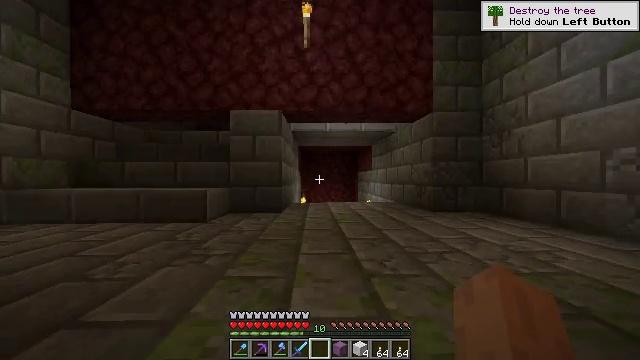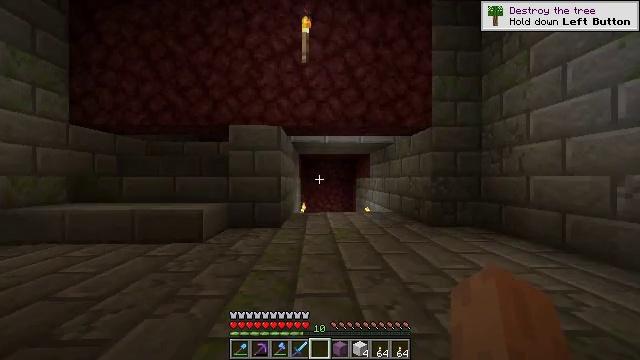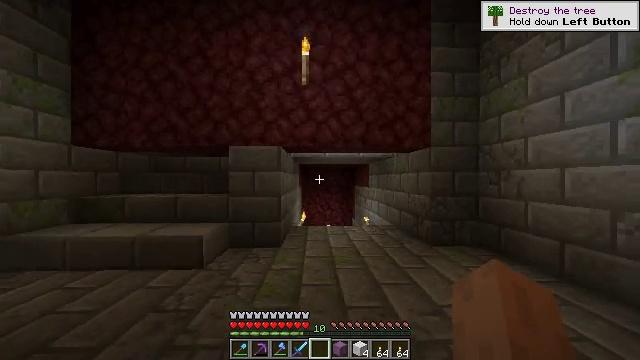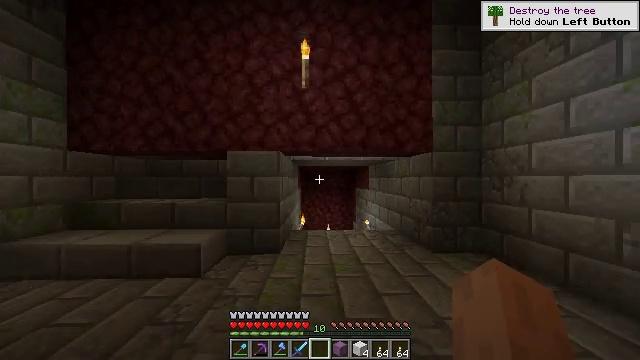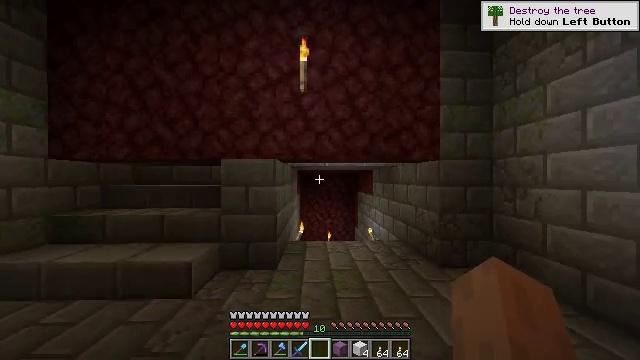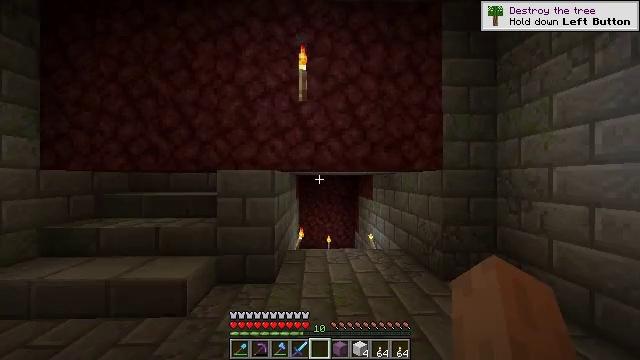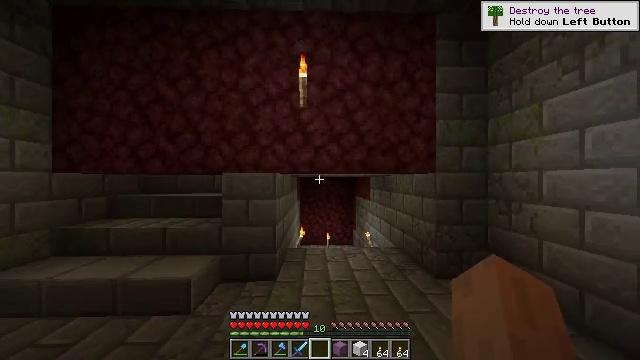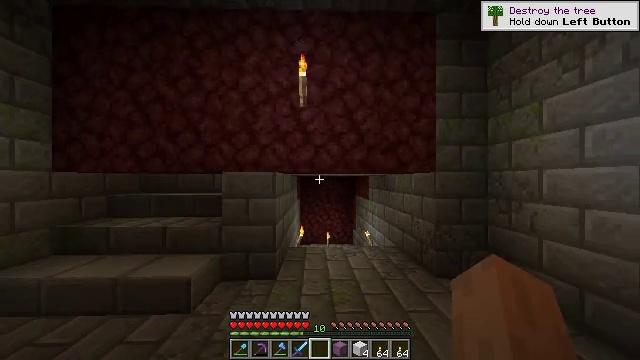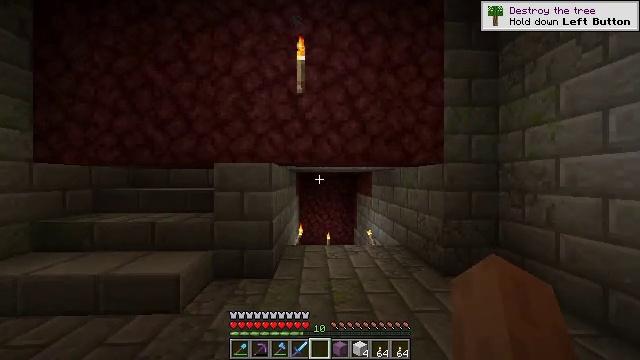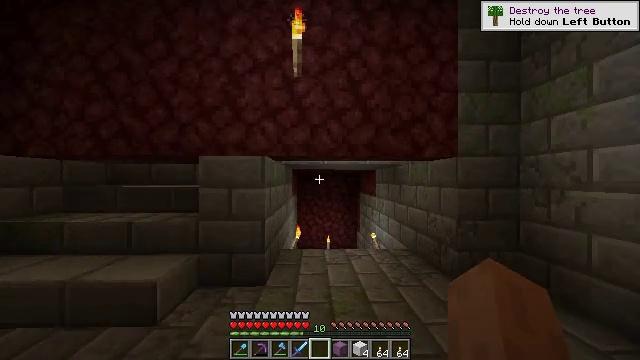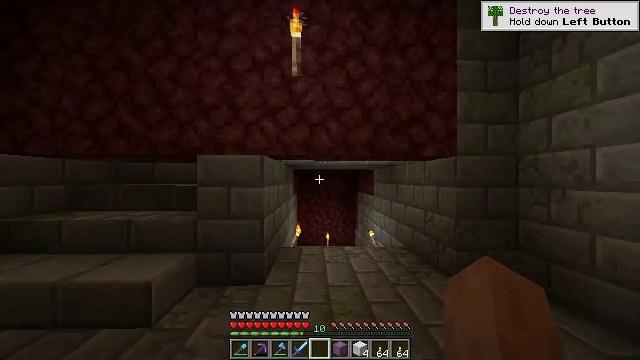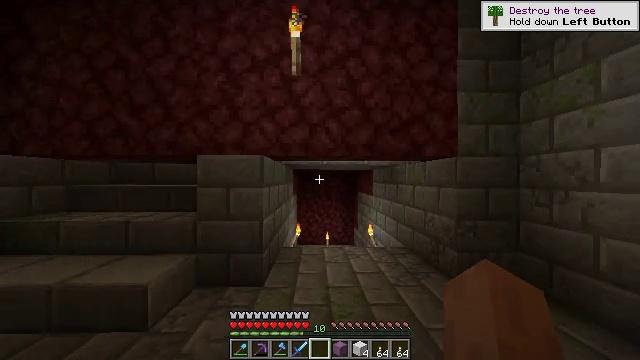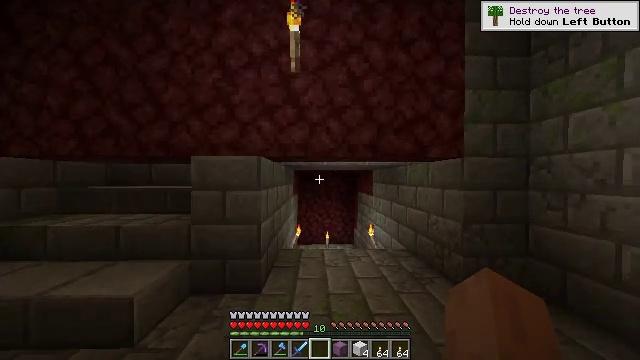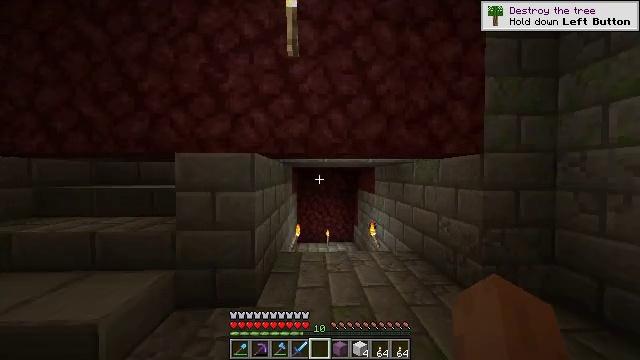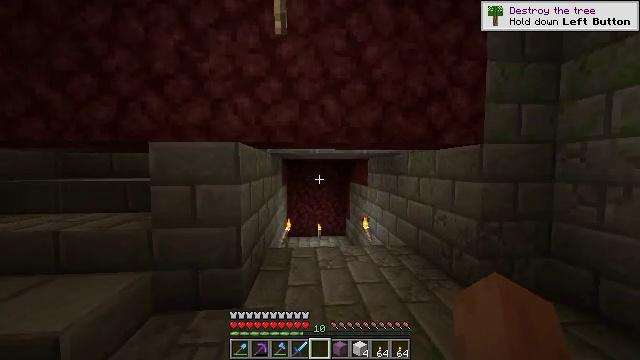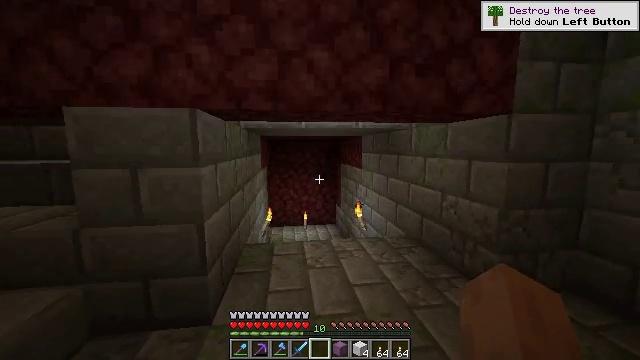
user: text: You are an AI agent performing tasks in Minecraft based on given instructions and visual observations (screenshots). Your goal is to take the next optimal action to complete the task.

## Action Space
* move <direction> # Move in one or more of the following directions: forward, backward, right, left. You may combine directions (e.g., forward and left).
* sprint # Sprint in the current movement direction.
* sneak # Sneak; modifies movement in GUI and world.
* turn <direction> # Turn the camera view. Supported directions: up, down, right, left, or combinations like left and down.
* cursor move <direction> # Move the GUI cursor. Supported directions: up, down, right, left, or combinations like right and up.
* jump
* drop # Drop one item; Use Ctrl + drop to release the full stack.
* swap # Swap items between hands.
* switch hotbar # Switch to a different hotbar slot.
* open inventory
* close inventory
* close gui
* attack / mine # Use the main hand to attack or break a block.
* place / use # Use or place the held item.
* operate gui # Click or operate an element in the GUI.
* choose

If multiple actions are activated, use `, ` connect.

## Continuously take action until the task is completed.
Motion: motion action
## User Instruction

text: Attack the oak door to gather it.
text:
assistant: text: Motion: move forward, sprint, jump
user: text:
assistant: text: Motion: move forward, sprint, jump
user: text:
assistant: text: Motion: move forward, sprint, jump
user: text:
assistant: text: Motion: move forward, sprint, jump
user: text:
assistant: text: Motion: move forward, jump
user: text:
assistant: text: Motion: move forward, jump
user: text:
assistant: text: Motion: move forward, jump
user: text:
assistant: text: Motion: move forward, jump
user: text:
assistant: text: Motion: move forward, jump
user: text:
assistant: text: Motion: move forward
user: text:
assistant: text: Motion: move forward
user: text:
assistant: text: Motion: move forward
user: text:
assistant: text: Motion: move forward
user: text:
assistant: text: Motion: move forward, turn right and down
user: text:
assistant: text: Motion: move forward, turn right and down
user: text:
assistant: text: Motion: move forward, sprint, turn right and down
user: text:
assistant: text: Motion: move forward, sprint, turn down
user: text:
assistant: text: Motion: move forward, sprint, turn left and down
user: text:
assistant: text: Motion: move forward, sprint, turn left and down
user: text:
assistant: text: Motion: move forward, sprint, turn left and down
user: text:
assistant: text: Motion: move forward, turn left
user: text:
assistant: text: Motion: move forward
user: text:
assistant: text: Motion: move forward
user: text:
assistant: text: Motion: move forward
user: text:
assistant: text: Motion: move forward
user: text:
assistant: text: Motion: move forward
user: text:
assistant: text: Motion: move forward, sprint
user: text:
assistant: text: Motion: move forward, sprint, turn down
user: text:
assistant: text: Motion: move forward, sprint
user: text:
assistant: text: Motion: move forward, sprint